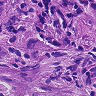
Metastatic tissue present: yes